Question: I have 3 card items of card layout, If i click from the other view related to second card item, then i want to display second card item, and but could not swip front side, only swip back side with two card of 1 st and 3rd.
Here is the my code of:
'''
Ext.define('MyApp.view.Main', {
extend: 'Ext.carousel.Carousel',
requires: ['Ext.TitleBar'],
alias: 'widget.mainmenuview',
config: {
layout: {
type: 'card',
},
indicator: false,
items:[
{
xtype:'firstpage',
cls: 'firstpage',
scrollable: false,
},
{
xtype:'secondpage',
cls: 'secondpage',
},
{
xtype:'thirdpage',
cls: 'thirdpage',
},
]
}//end of config
});
'''
This is the my card layout. Here I want to display of card item. it display ok by doing this, but could not swip to previous card, which is going to back.
'''
Ext.define('MyApp.view.Main', {
extend: 'Ext.carousel.Carousel',
requires: ['Ext.TitleBar'],
alias: 'widget.mainmenuview',
config: {
layout: {
type: 'card',
},
indicator: false,
items:[
{
xtype:'secondpage',
cls: 'secondpage',
},
{
xtype:'firstpage',
cls: 'firstpage',
scrollable: false,
},
{
xtype:'thirdpage',
cls: 'thirdpage',
},
]
}//end of config
});
'''
I know, In cardlayout, first card item display always first, But in my condition. Display second item(secondpage) when load file. and Swip both side, front side first page display and back side thirdpage display.

How to do this, please guide me.Thanks in Advance.
I solve this problem but when getting second items, then why load first item then second item. it means whenever display second items, few second first itesm shows.
'''
Ext.define('MyApp.view.MenuSwipTest', {
extend: 'Ext.carousel.Carousel',
requires: ['Ext.TitleBar'],
alias: 'widget.menuswip',
config: {
// activeItem: 1,
layout: {
type: 'fit',
},
indicator: false,
items:[
{
xtype:'homepage',
cls: 'homePage',
//scrollable: false,
},
{
xtype:'menupage',
cls: 'menuPage',
},
{
xtype:'categorypage',
cls: 'categoryPage',
},
]
},
initialize : function(){
console.log('launch Menu Test');
this.setActiveItem(1);
},//end of config
});
'''
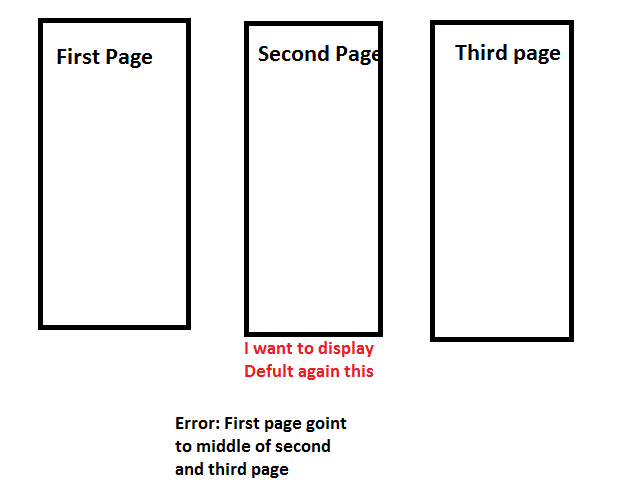
Answer: use this property in your carousel config:
'''
config: {
// .... other config properties ...
activeItem: 1
}
'''